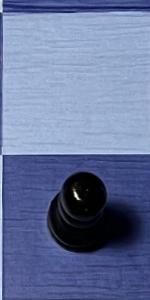
Label: Pawn_Black